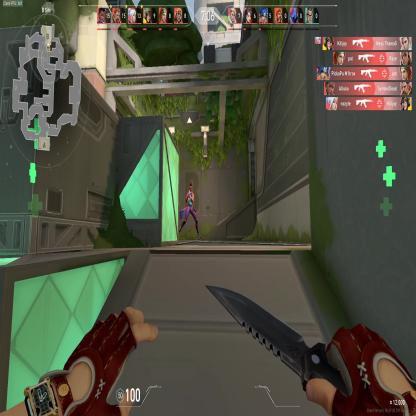
Label: enemy